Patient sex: M
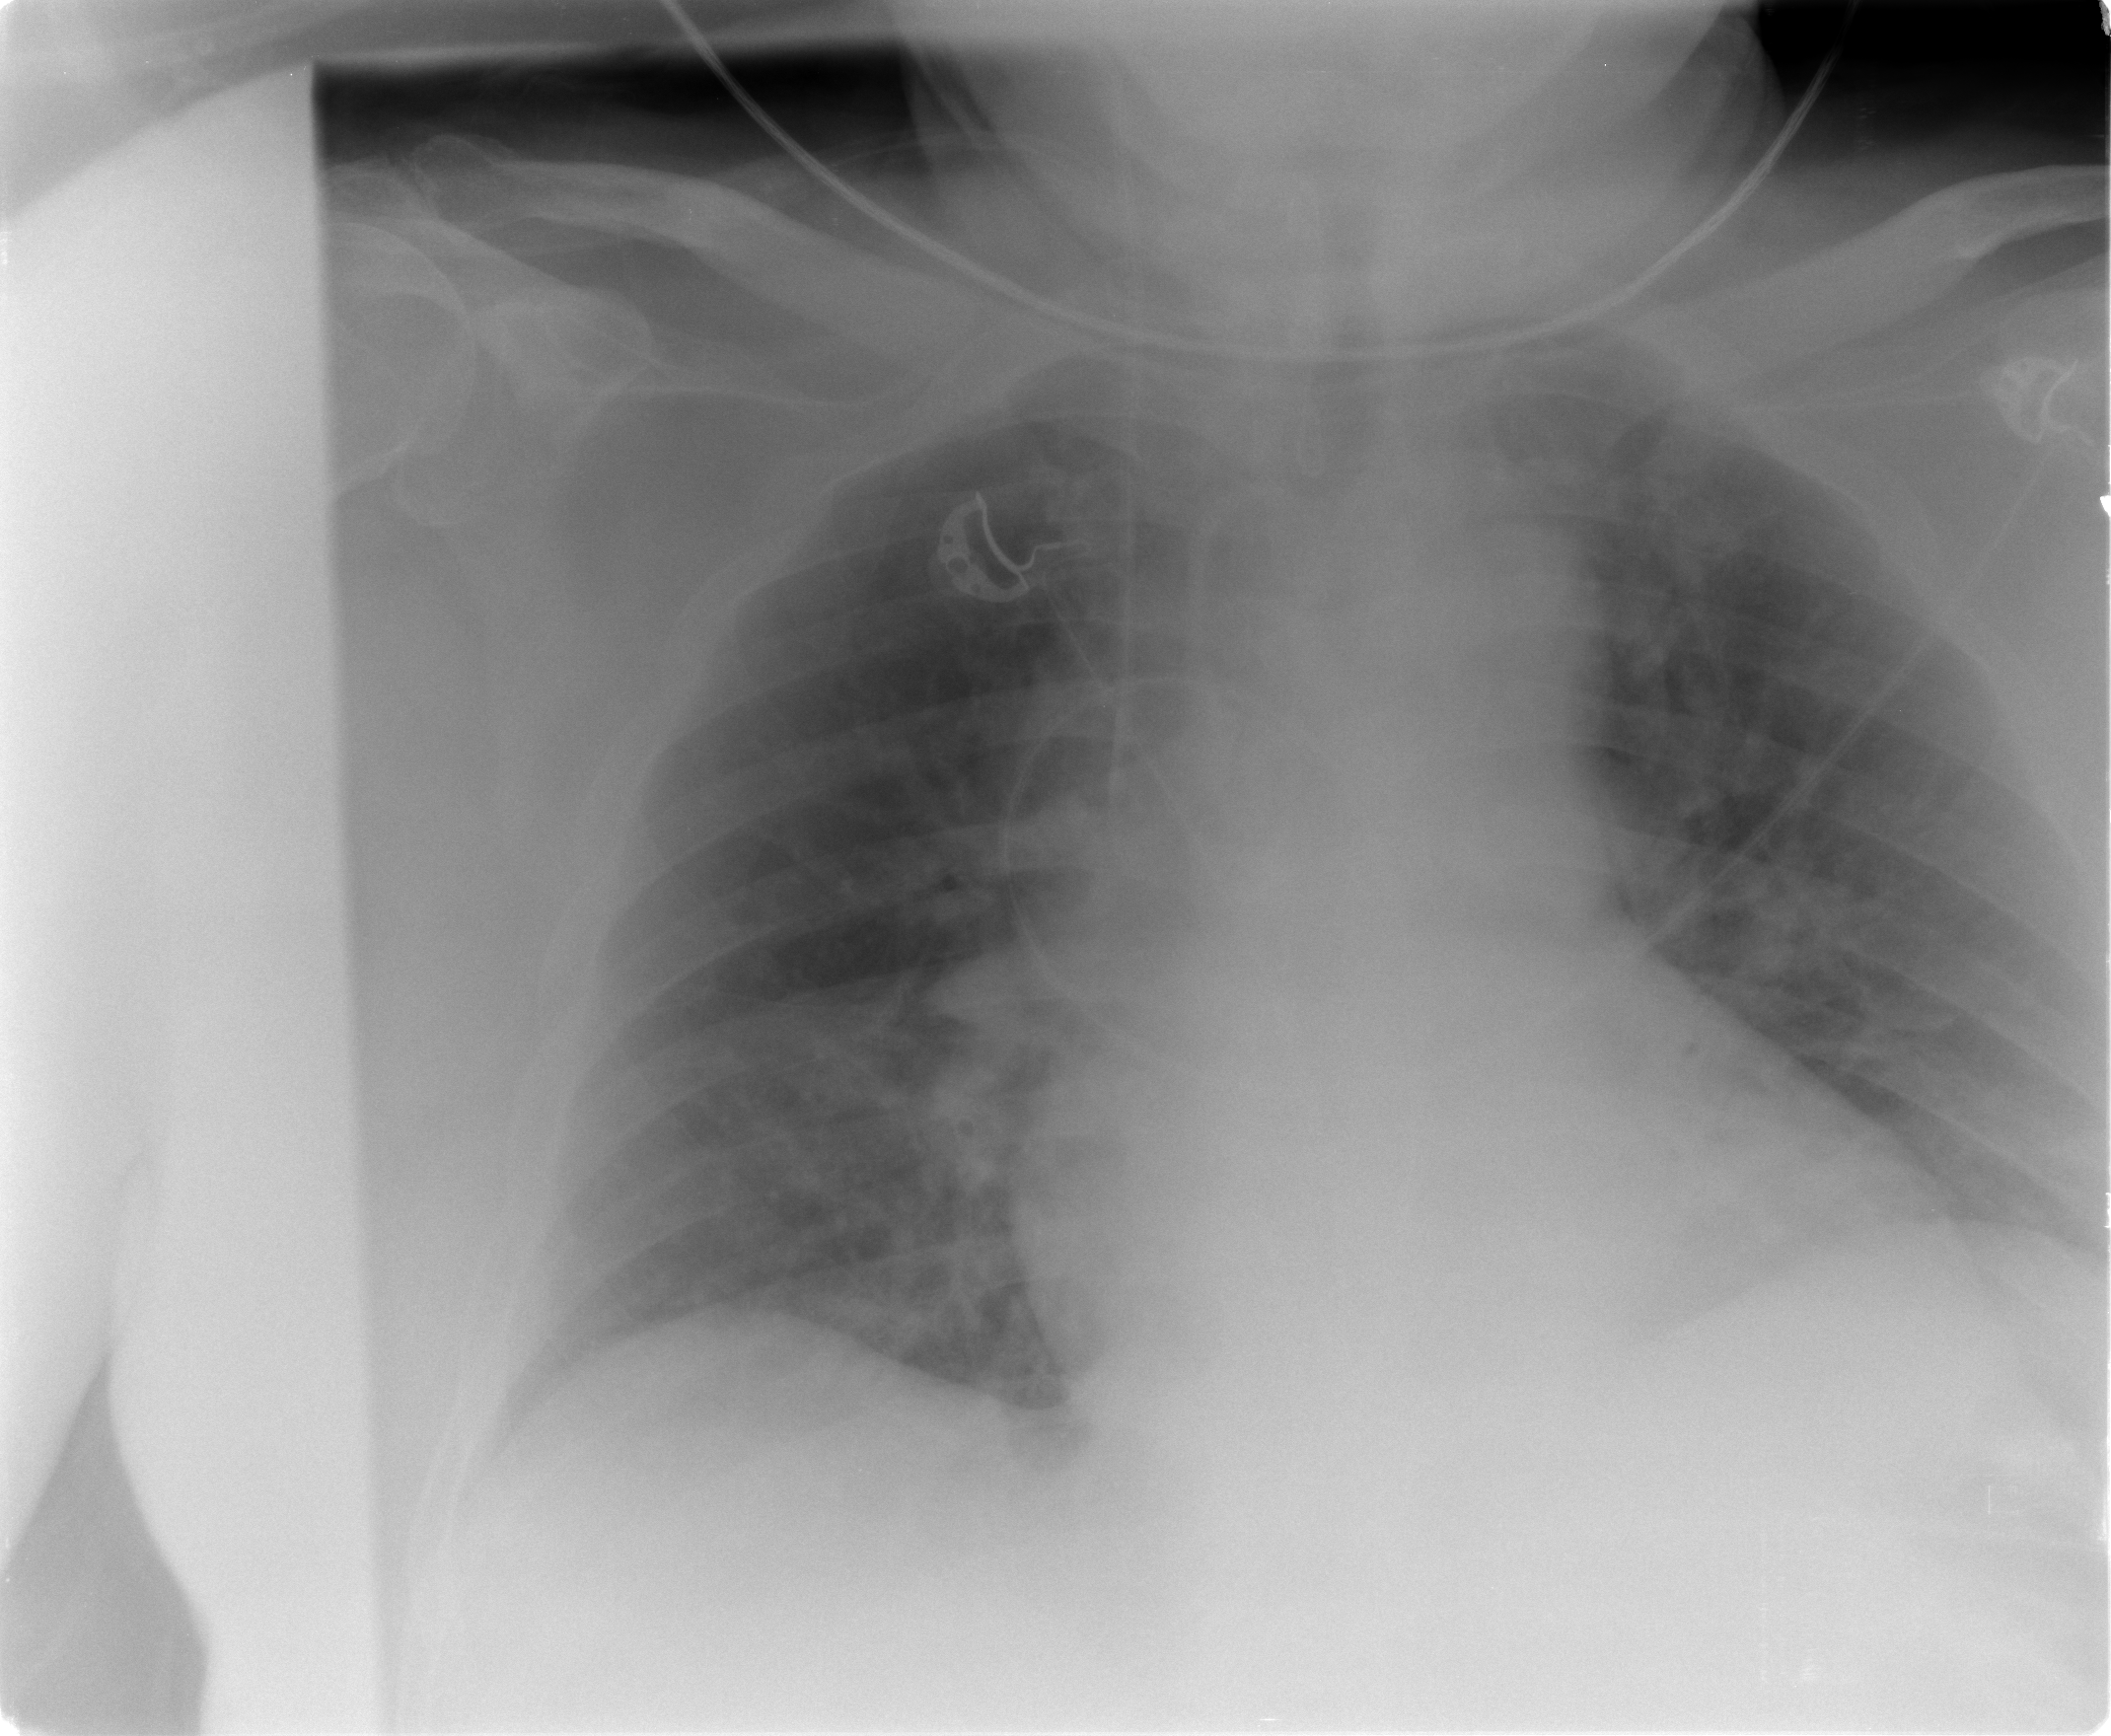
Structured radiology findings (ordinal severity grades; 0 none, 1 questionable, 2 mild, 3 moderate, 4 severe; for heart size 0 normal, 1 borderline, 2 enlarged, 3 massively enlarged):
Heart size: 0
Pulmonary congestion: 1
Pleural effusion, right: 0
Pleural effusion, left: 0
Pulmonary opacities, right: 0
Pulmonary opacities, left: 0
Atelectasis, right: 0
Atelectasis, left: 0